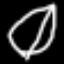
Label: leaf